Field crop: maize
Growth stage: 2
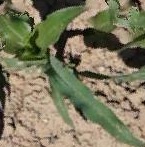
Species: maize